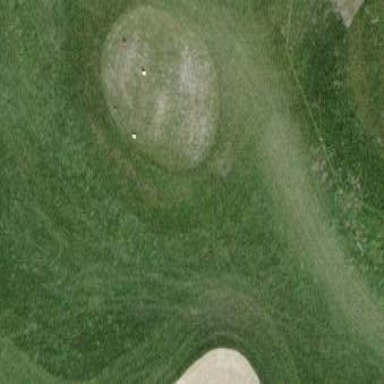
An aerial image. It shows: Golf tee.